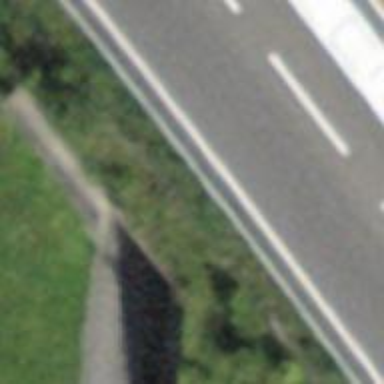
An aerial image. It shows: Asphalt track tunnel with grade1 tracktype.